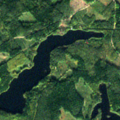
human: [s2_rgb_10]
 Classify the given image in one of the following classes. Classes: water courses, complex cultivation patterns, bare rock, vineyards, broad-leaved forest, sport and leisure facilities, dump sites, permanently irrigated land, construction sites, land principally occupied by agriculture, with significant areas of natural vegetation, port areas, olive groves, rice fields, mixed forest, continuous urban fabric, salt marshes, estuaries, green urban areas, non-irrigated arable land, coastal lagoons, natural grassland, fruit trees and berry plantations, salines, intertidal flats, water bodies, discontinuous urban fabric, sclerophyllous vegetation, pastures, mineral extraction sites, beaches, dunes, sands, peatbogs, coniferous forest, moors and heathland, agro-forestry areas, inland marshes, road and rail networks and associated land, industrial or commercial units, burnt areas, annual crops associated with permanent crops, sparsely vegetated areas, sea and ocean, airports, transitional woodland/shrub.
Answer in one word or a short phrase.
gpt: coniferous forest, water bodies